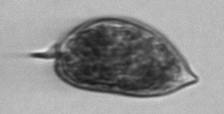
Label: Prorocentrum_micans